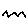
Label: zigzag